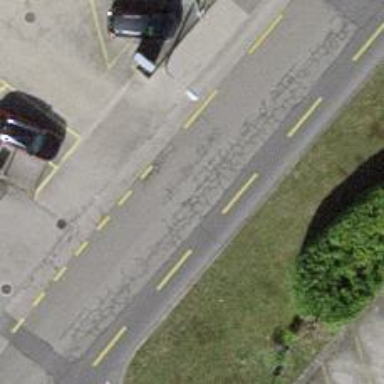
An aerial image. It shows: Unclassified road with asphalt surface. It has designated cycle lane.